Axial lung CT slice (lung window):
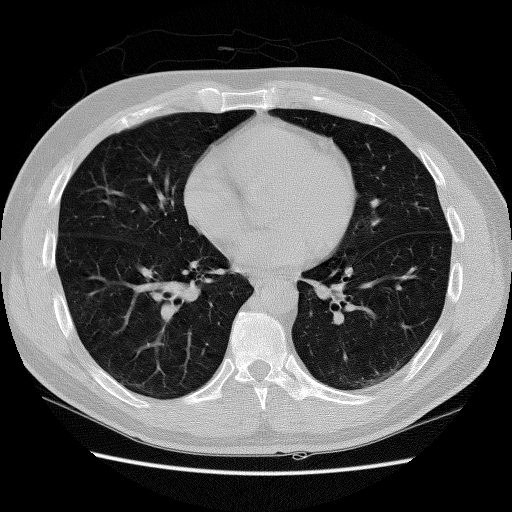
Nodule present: no